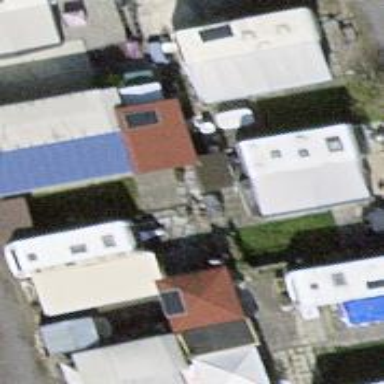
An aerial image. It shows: Camp pitch suitable for caravans.